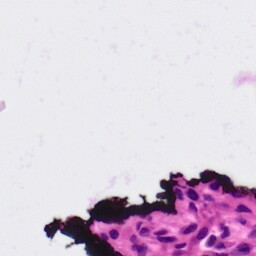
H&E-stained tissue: Ovarian